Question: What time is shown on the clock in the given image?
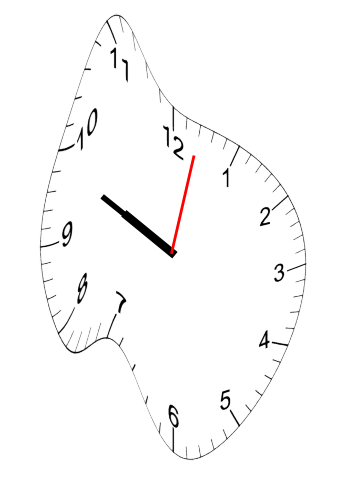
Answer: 09:49:02